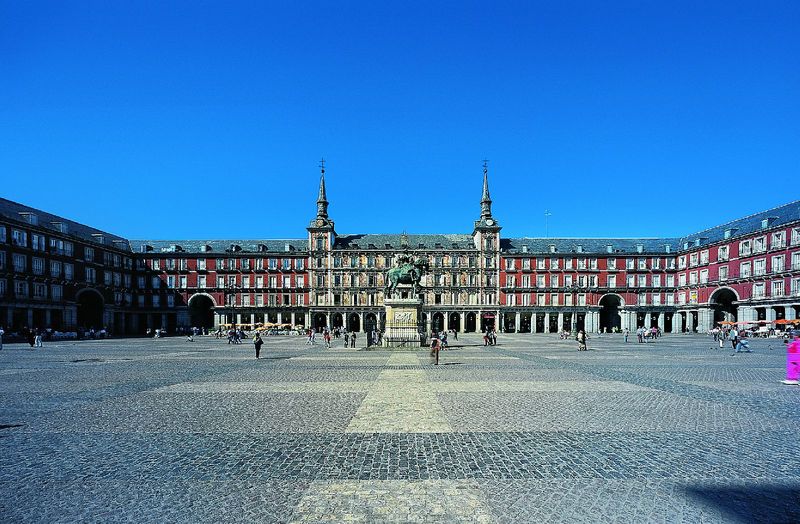
Titel: Plaza Mayor
Künstler: Juan Gómez de Mora
Standort: Madrid, Plaza Mayor (EU - E)
Schlagwörter: blau, himmel, mann, frauen, menschen, stadt, fenster, frau, grau, männer, schwarz, säulen, weiss, gebäude, haus, rot, schloss, architektur, barock, sockel, steine, weite, pferd, reiter, statue, ansicht, bogen, pflaster, dächer, platz, symmetrie, stuck, geländer, bronze, foto, fotografie, bögen, karos, arkade, kreuz, türme, palast, denkmal, kupfer, rathaus, arkaden, klinker, mittelalter, wien, standbild, monument, reiterstandbild, durchgänge, piazza, außenaufnahme, karree, arcade, pflasterung